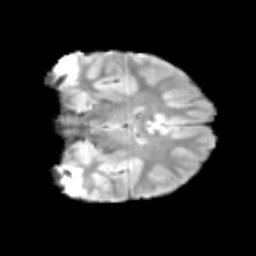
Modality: T2w
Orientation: coronal
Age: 9
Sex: female
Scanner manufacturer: siemens
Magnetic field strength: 3 T
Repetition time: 3.8 s
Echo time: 0.07 s